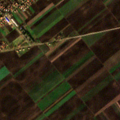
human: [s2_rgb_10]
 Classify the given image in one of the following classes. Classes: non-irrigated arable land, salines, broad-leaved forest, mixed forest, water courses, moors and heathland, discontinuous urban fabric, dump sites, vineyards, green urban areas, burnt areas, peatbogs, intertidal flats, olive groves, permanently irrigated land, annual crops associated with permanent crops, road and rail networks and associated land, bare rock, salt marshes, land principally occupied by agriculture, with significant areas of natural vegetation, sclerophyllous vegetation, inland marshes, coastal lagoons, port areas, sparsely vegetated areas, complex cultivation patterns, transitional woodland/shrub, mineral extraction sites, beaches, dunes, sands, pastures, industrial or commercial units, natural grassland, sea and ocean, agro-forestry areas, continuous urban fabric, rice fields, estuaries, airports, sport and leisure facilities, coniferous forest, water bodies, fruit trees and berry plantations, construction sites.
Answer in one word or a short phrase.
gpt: discontinuous urban fabric, non-irrigated arable land